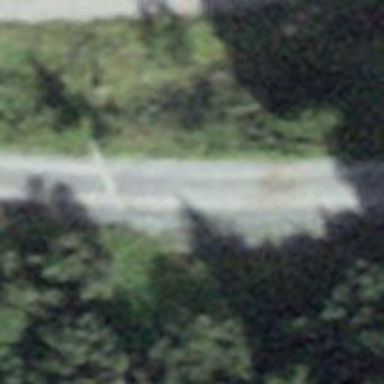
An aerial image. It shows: Gravel track with grade2 tracktype.